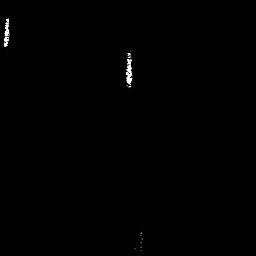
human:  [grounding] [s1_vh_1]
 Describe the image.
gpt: In the satellite image, there is  <ref>1 medium ship </ref> <box>[[0, 4, 5, 23, 0]]</box> located at top left,  <ref>1 small ship </ref> <box>[[47, 21, 53, 34, 0]]</box> located at top.